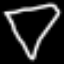
Label: diamond